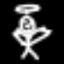
Label: angel